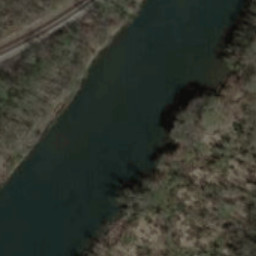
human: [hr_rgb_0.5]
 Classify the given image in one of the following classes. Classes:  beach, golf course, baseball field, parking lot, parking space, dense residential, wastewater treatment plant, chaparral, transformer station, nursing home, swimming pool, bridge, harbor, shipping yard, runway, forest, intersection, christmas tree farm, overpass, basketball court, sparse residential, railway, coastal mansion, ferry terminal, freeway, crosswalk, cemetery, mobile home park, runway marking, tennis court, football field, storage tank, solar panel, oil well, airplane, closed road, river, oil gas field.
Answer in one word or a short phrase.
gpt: river